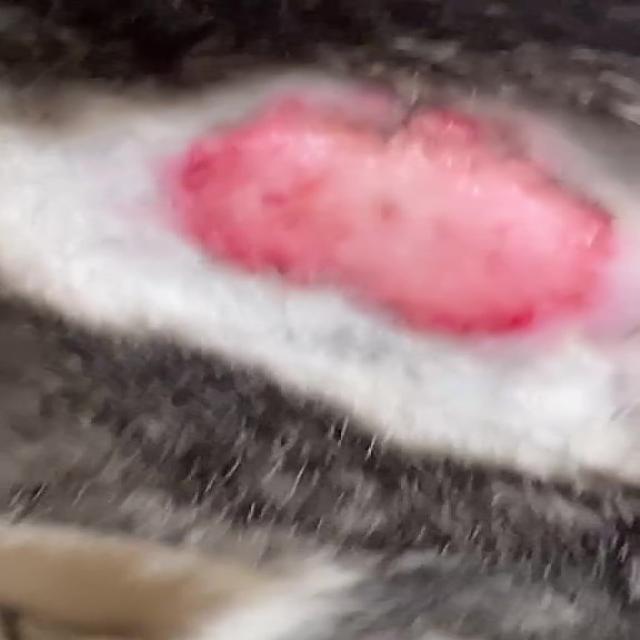
Canine dermatitis — inflammation of the skin presenting with erythema, pruritus, papules, and excoriation. May be allergic, contact, or atopic in origin.